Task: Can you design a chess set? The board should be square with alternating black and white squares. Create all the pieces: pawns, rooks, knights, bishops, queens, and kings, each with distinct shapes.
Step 433:
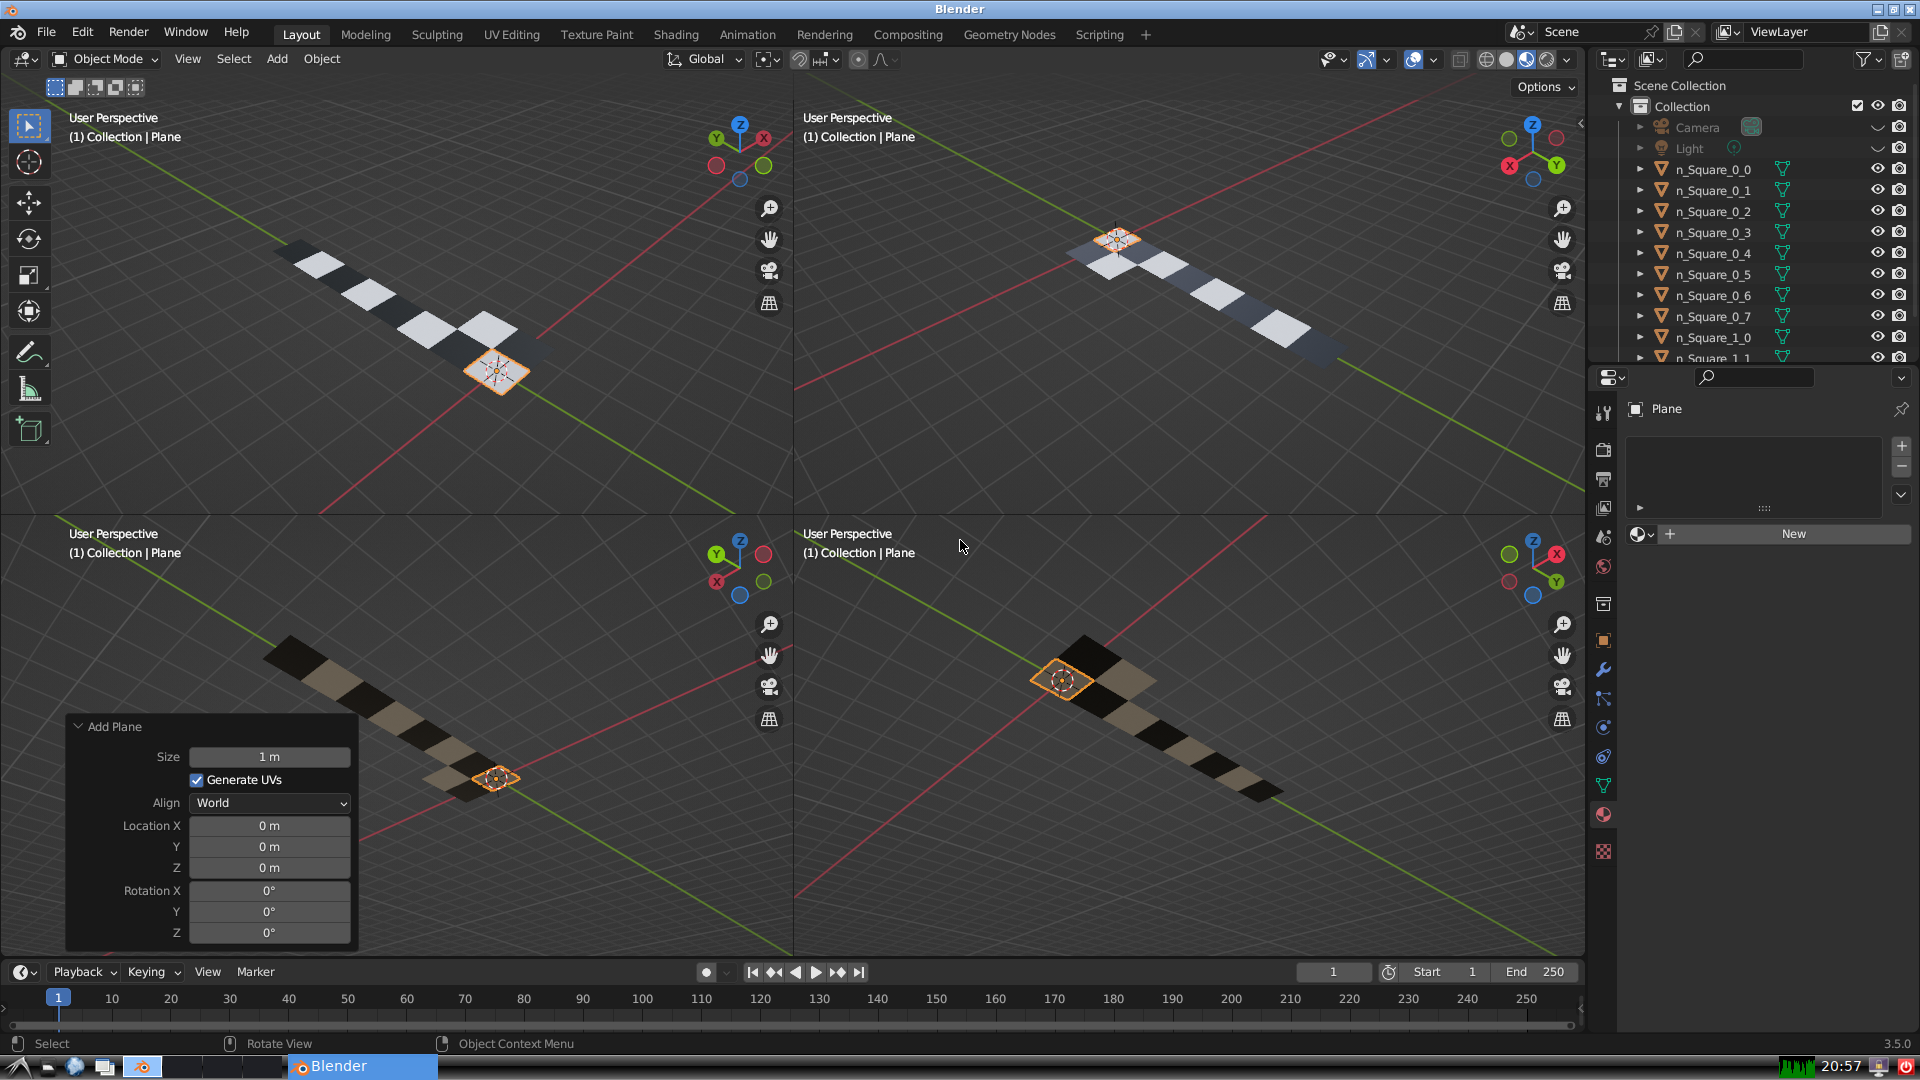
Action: {"key_press": ['Ctrl, Home']}